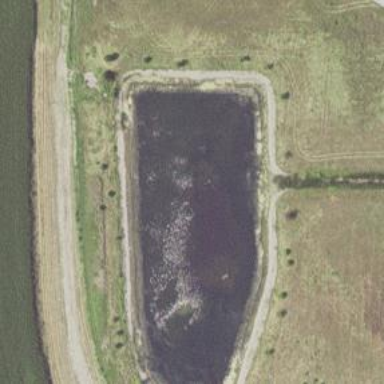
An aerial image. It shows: Retention basin containing natural water.